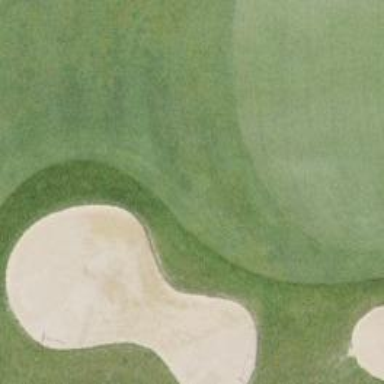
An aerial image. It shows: Bunker filled with sand on golf course.